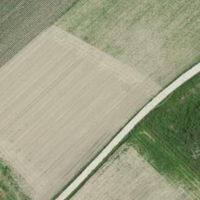
EUNIS habitat code: 52
Species observed at this site:
Echium vulgare